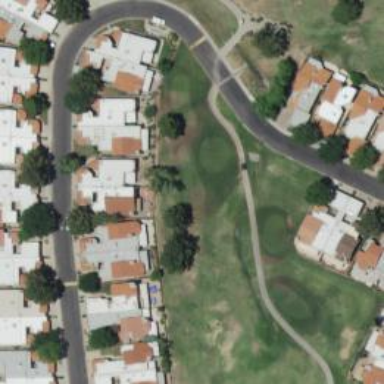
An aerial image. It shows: Golf tee.